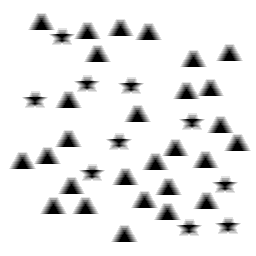
Squares: 0
Triangles: 28
Stars: 10
Total shapes: 38